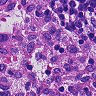
Metastatic tissue present: no